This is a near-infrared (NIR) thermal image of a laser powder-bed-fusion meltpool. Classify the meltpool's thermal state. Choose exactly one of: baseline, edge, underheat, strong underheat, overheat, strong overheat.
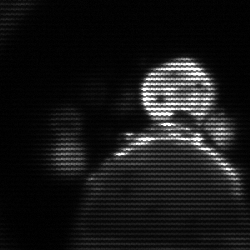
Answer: edge